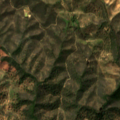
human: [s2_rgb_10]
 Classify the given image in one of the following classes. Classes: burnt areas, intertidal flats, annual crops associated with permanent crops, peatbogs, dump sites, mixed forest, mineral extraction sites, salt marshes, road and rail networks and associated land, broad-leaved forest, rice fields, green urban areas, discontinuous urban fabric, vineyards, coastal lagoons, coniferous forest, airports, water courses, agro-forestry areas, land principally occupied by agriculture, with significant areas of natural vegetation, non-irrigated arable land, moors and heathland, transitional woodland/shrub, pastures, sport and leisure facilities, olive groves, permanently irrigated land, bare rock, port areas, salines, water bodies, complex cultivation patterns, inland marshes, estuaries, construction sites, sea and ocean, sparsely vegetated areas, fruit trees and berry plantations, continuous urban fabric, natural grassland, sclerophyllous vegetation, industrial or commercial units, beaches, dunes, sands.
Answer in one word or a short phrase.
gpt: broad-leaved forest, transitional woodland/shrub